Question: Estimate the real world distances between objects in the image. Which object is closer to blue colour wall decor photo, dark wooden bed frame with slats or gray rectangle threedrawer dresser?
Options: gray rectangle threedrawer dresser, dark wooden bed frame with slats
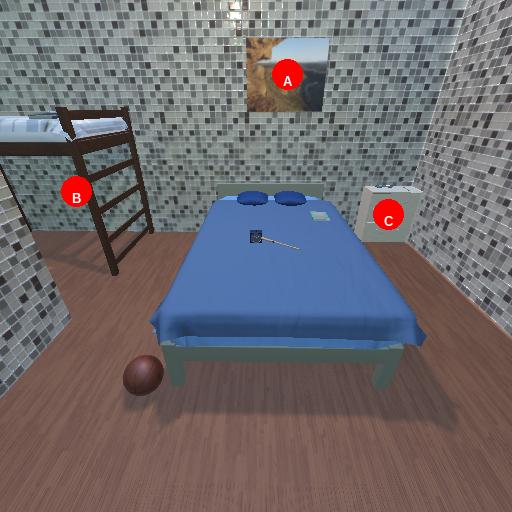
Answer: gray rectangle threedrawer dresser